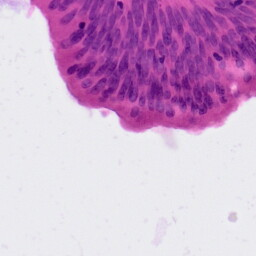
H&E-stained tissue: Colon